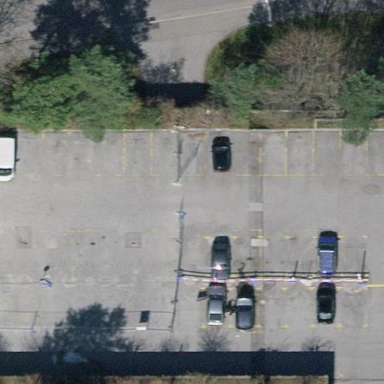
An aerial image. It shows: Paved parking area.